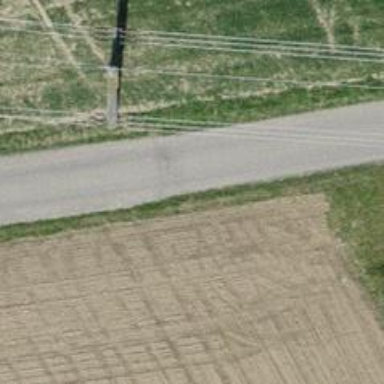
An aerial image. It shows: Power line is depicted.